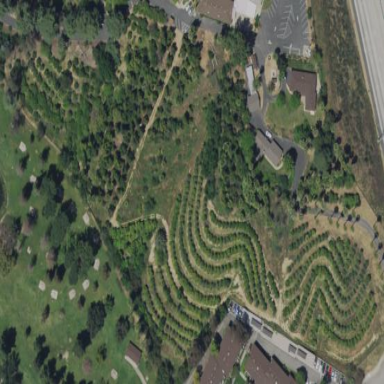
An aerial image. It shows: Orchard.